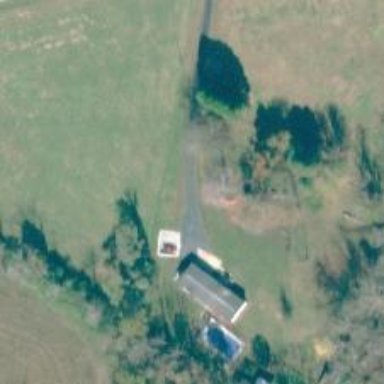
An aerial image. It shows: Driveway leading to service road.